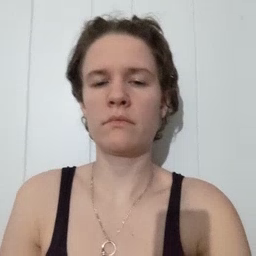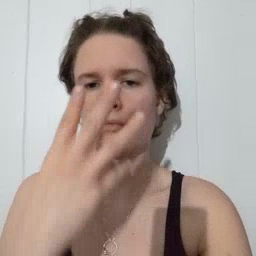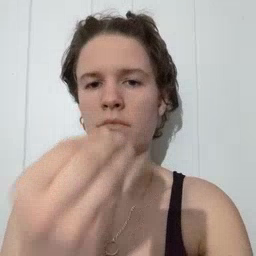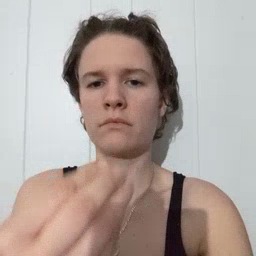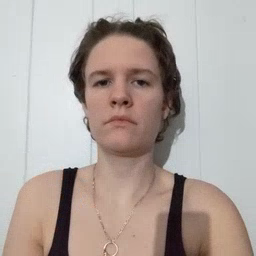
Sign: wolf